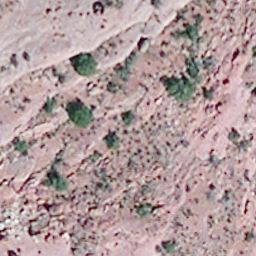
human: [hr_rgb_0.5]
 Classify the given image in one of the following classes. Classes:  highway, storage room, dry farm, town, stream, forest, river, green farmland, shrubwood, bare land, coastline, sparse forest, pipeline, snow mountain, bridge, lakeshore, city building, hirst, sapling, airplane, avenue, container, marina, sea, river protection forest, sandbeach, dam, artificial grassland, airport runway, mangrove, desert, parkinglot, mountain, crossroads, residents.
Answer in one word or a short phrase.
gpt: bare land